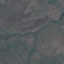
Label: HerbaceousVegetation